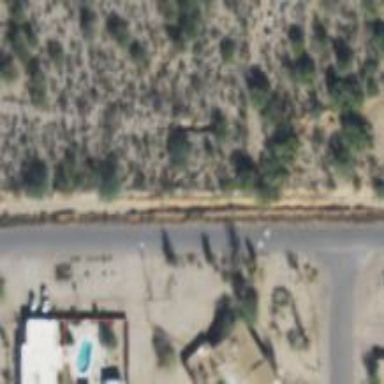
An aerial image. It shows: Alleyway designated as service road.